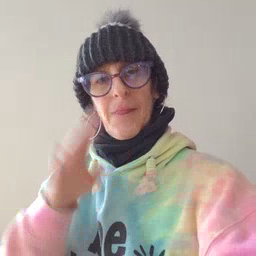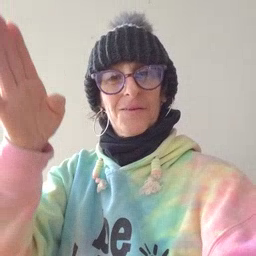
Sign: hello